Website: macys
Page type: billing-address
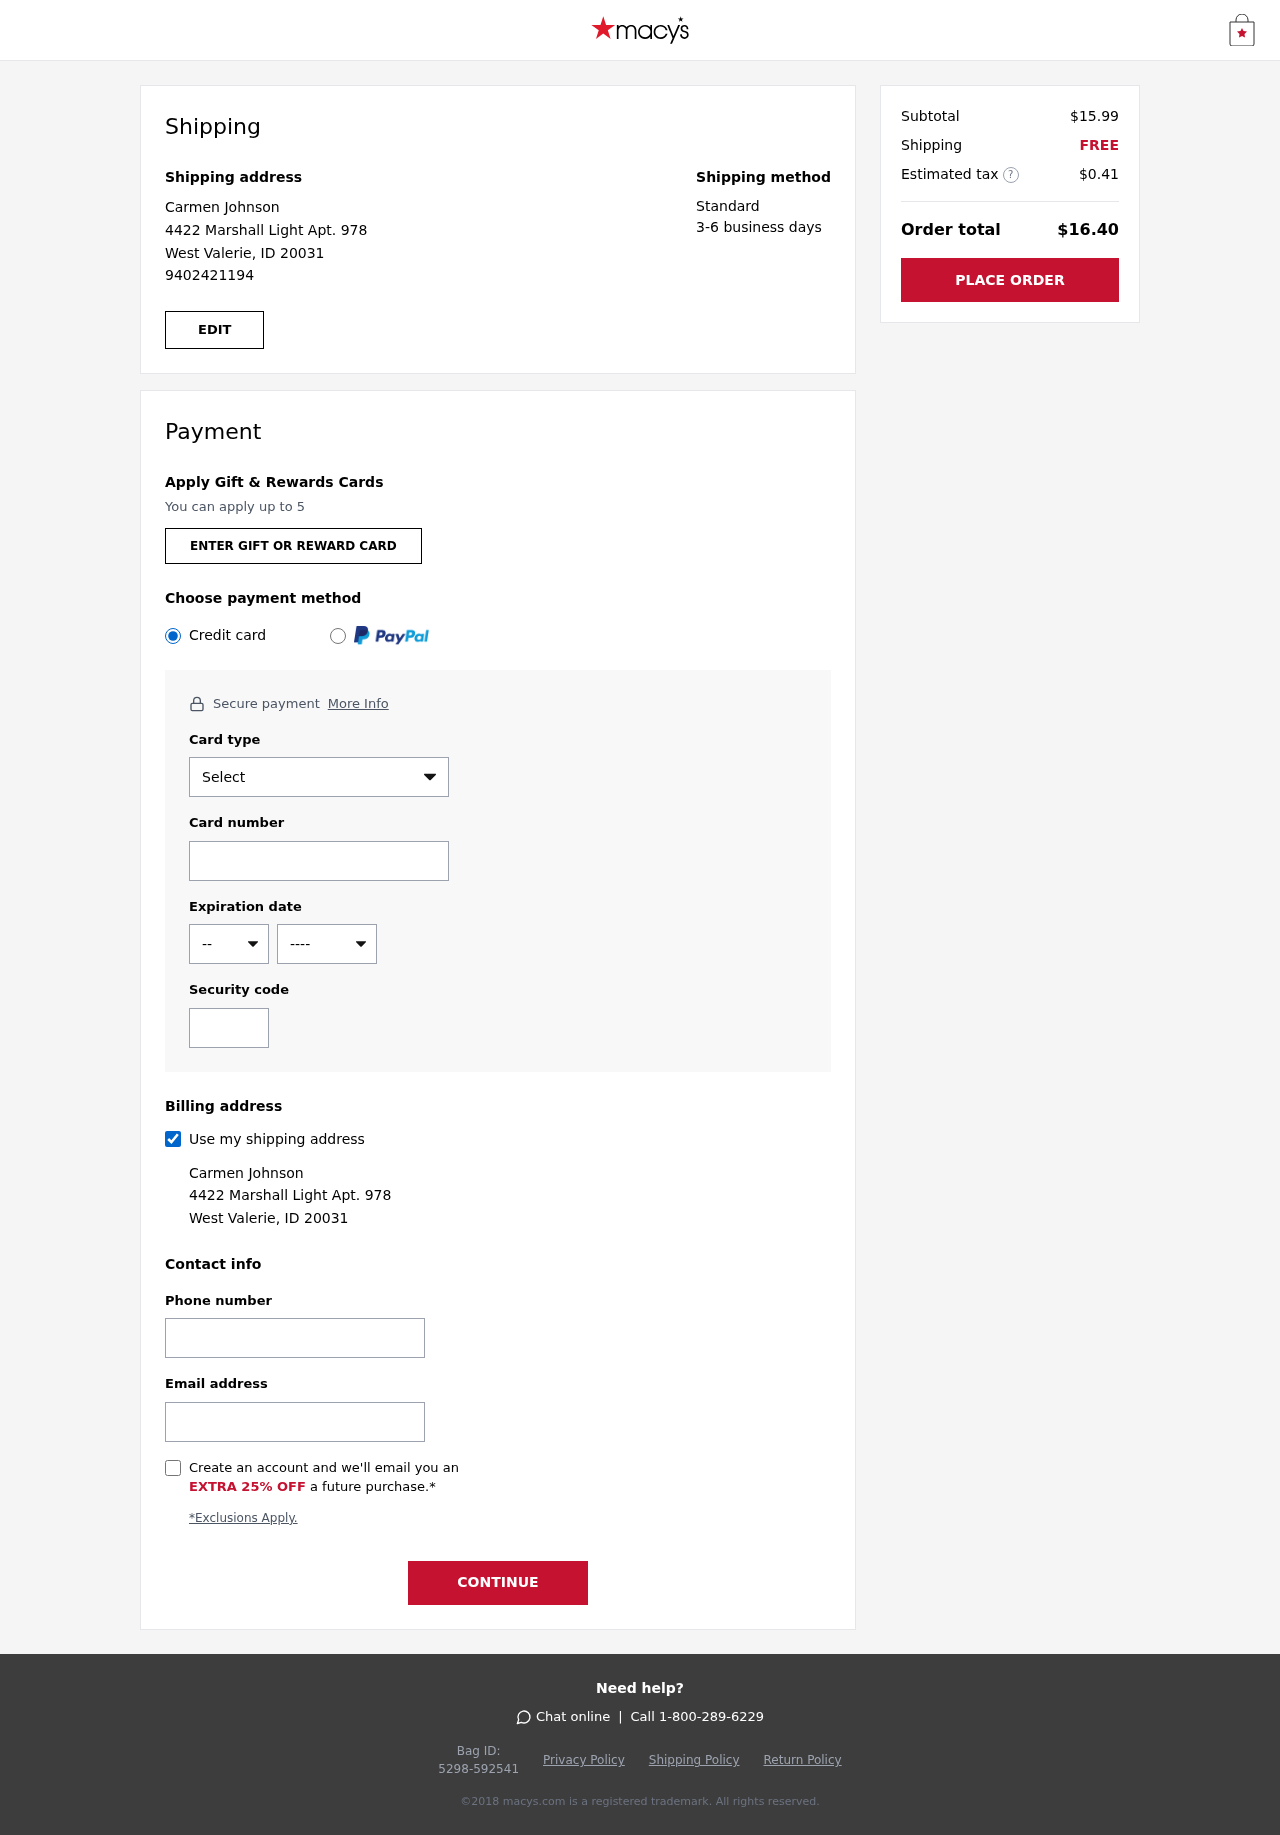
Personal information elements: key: PII_CARD_CVV
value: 869
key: PII_CARD_EXPIRY_MONTH
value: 11
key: PII_CARD_EXPIRY_YEAR
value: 28
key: PII_CARD_NUMBER
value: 4133 1395 1274 3806
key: PII_CARD_TYPE
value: Visa
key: PII_EMAIL
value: cjohnson@yahoo.com
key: PII_FULLNAME
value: Carmen Johnson
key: PII_PHONE
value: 9402421194
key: PII_STREET
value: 4422 Marshall Light Apt. 978
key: PII_CITY_STATE_ZIP
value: West Valerie, ID 20031
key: PII_FIRSTNAME
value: Carmen
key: PII_LASTNAME
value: Johnson
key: PII_FULLNAME2
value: Carmen Johnson
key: PII_FULLNAME3
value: Carmen Johnson
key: PII_FIRSTNAME2
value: Carmen
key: PII_FIRSTNAME3
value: Carmen
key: PII_LASTNAME2
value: Johnson
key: PII_LASTNAME3
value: Johnson
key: PII_FIRSTNAME_DERIVED
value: Carmen
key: PII_LASTNAME_DERIVED
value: Johnson
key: PII_FULLNAME_DERIVED
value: Carmen Johnson
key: PII_NAME_FULL_DERIVED
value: Carmen Johnson
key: PII_STREET2
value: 4422 Marshall Light Apt. 978
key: PII_PHONE2
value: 9402421194
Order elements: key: ORDER_SUBTOTAL
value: $15.99
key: ORDER_SHIPPING_COST
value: FREE
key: ORDER_TAX
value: $0.41
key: ORDER_TOTAL
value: $16.40